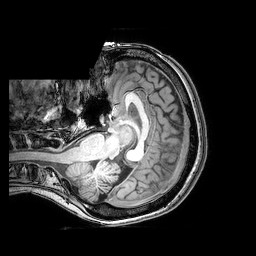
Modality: T1w
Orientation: axial
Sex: female
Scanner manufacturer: philips
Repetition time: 0.008125 s
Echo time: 0.00371 s